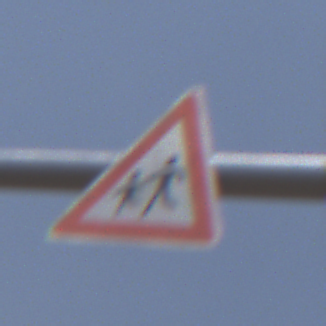
Verkehrszeichen: KinderRechts
Umgebung: Outdoor, Nature
Tageszeit: Midday
Wetter: PartlyCloudy
Licht: Natural
Jahreszeit: NotSpecified
Kontrast: HighContrast